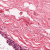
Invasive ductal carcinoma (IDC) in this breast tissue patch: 0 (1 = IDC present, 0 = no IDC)